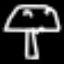
Label: mushroom